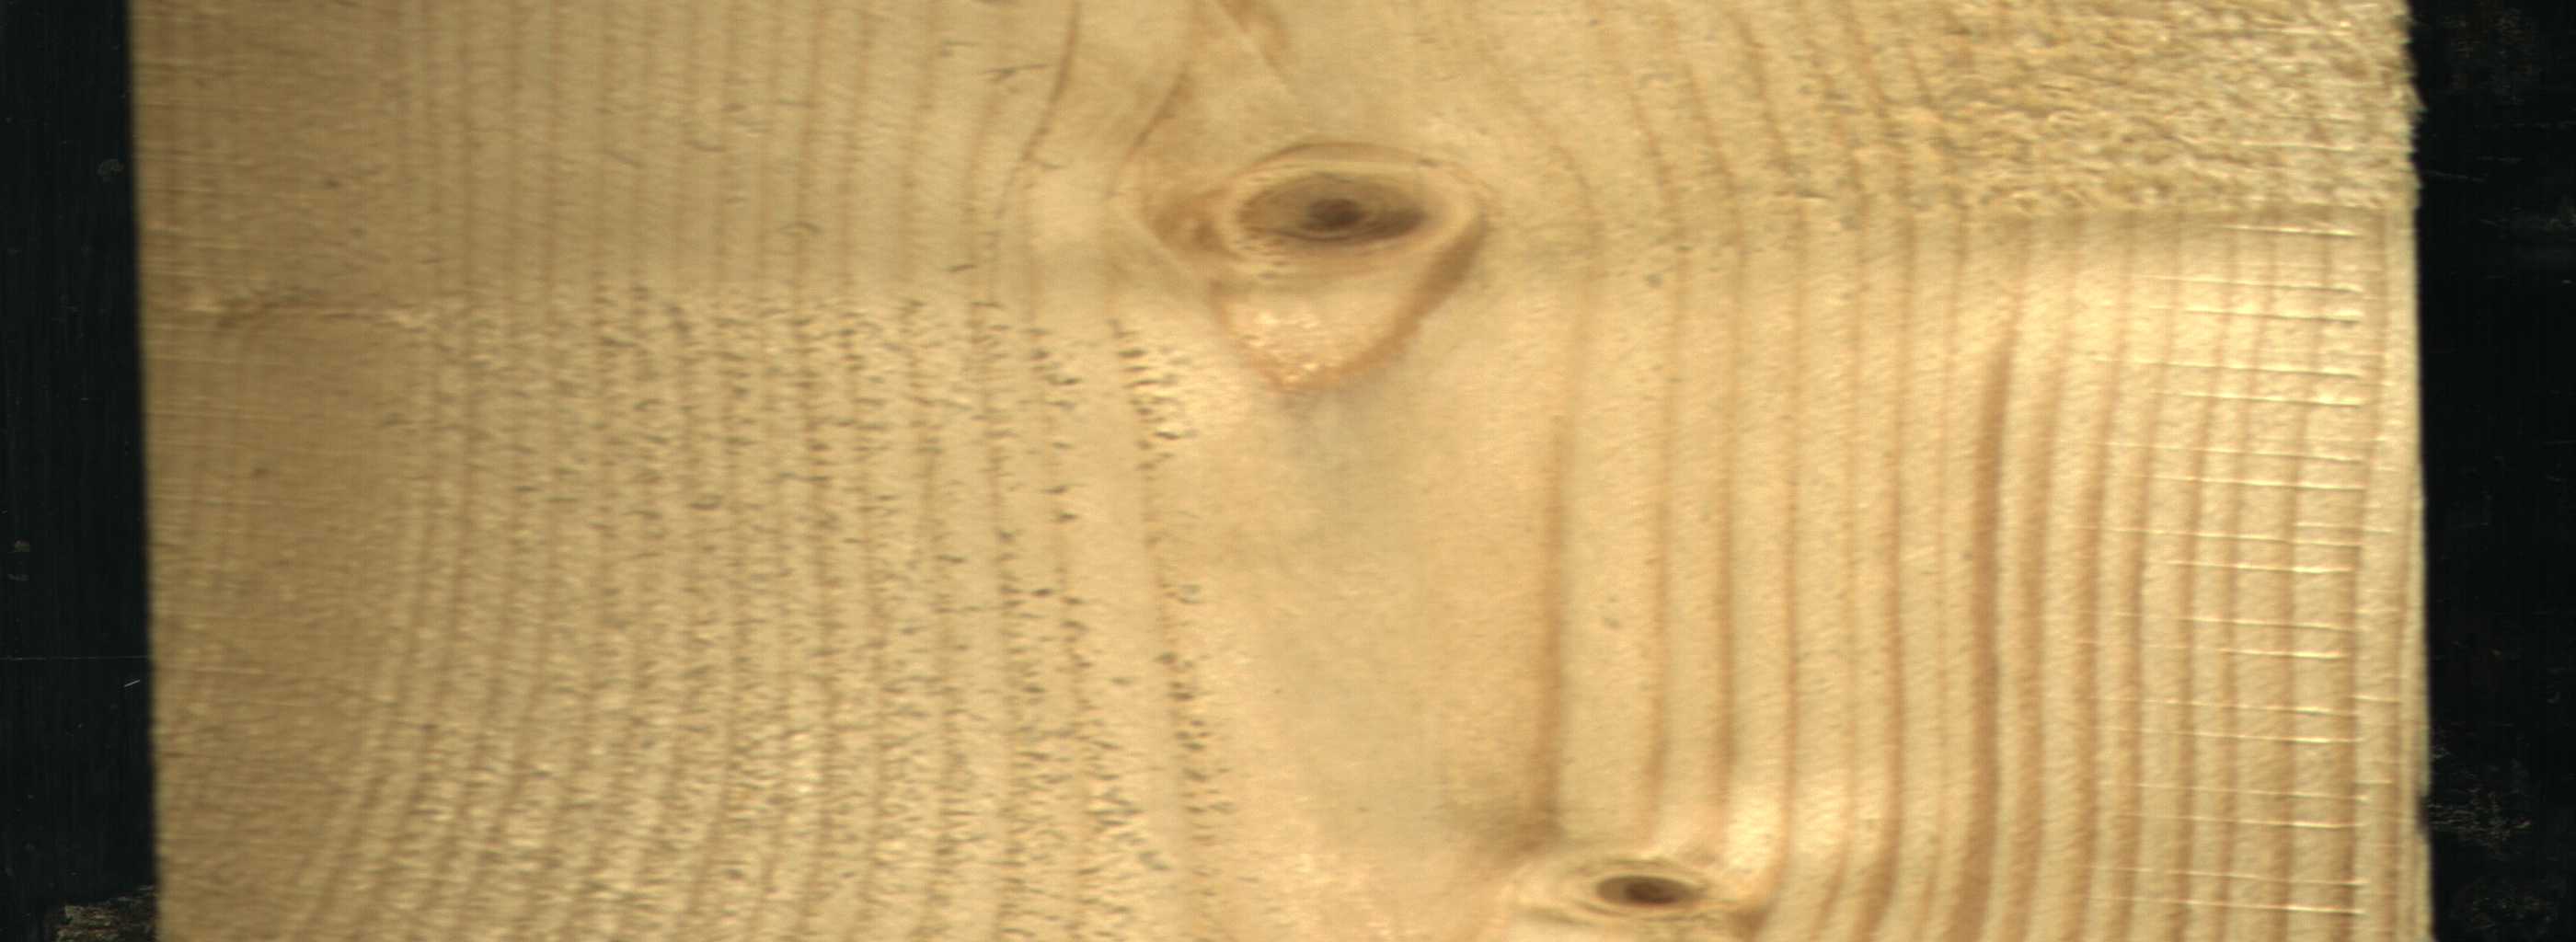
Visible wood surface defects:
Live_Knot
Live_Knot